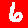
Digit: 6